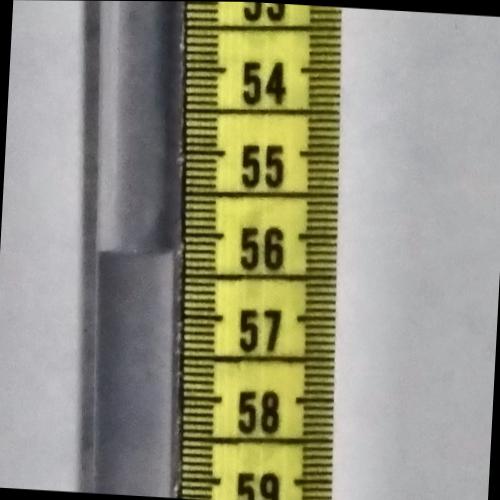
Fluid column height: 56.2 cm